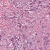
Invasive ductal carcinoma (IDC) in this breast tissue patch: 1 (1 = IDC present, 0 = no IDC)